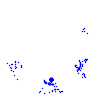
Particle: electron